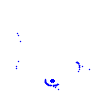
Particle: pion